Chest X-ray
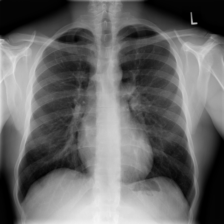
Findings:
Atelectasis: negative
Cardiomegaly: negative
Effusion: negative
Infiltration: negative
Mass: negative
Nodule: negative
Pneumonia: negative
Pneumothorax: negative
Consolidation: negative
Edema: negative
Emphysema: negative
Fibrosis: negative
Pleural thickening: negative
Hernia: negative